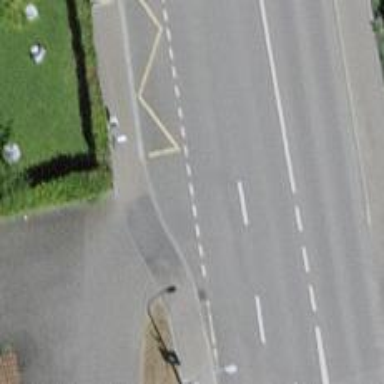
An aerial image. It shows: Sidewalk.